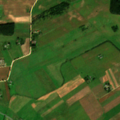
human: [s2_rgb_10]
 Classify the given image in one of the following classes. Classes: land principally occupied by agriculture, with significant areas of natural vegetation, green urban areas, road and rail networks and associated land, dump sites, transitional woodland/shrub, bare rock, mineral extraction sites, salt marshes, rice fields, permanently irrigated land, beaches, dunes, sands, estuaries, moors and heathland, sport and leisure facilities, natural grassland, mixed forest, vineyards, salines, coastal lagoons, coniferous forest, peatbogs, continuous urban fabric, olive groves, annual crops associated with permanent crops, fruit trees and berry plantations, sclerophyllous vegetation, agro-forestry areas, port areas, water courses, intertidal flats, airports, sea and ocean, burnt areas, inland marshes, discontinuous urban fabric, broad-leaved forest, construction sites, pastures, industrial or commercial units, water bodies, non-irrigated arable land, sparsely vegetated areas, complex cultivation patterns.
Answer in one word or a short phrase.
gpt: non-irrigated arable land, complex cultivation patterns, land principally occupied by agriculture, with significant areas of natural vegetation